Aerial crown-view tile of a tropical tree (Barro Colorado Island, Panama), acquired 20250217:
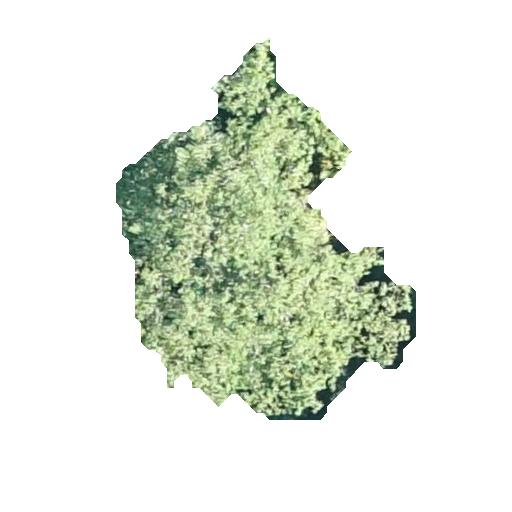
Species: Hieronyma alchorneoides
GBIF accepted scientific name: Hieronyma alchorneoides
Crown area: 97.508 m²